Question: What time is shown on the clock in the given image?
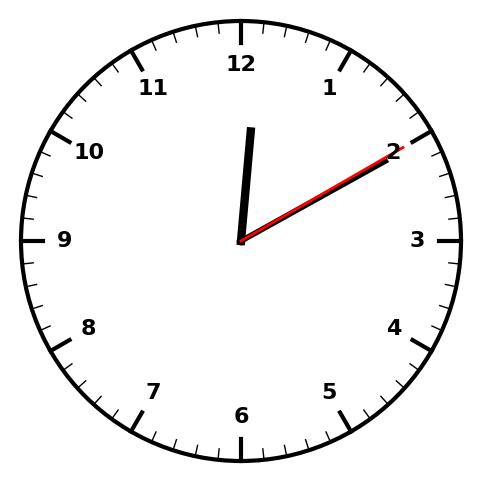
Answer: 12:10:10